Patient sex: M
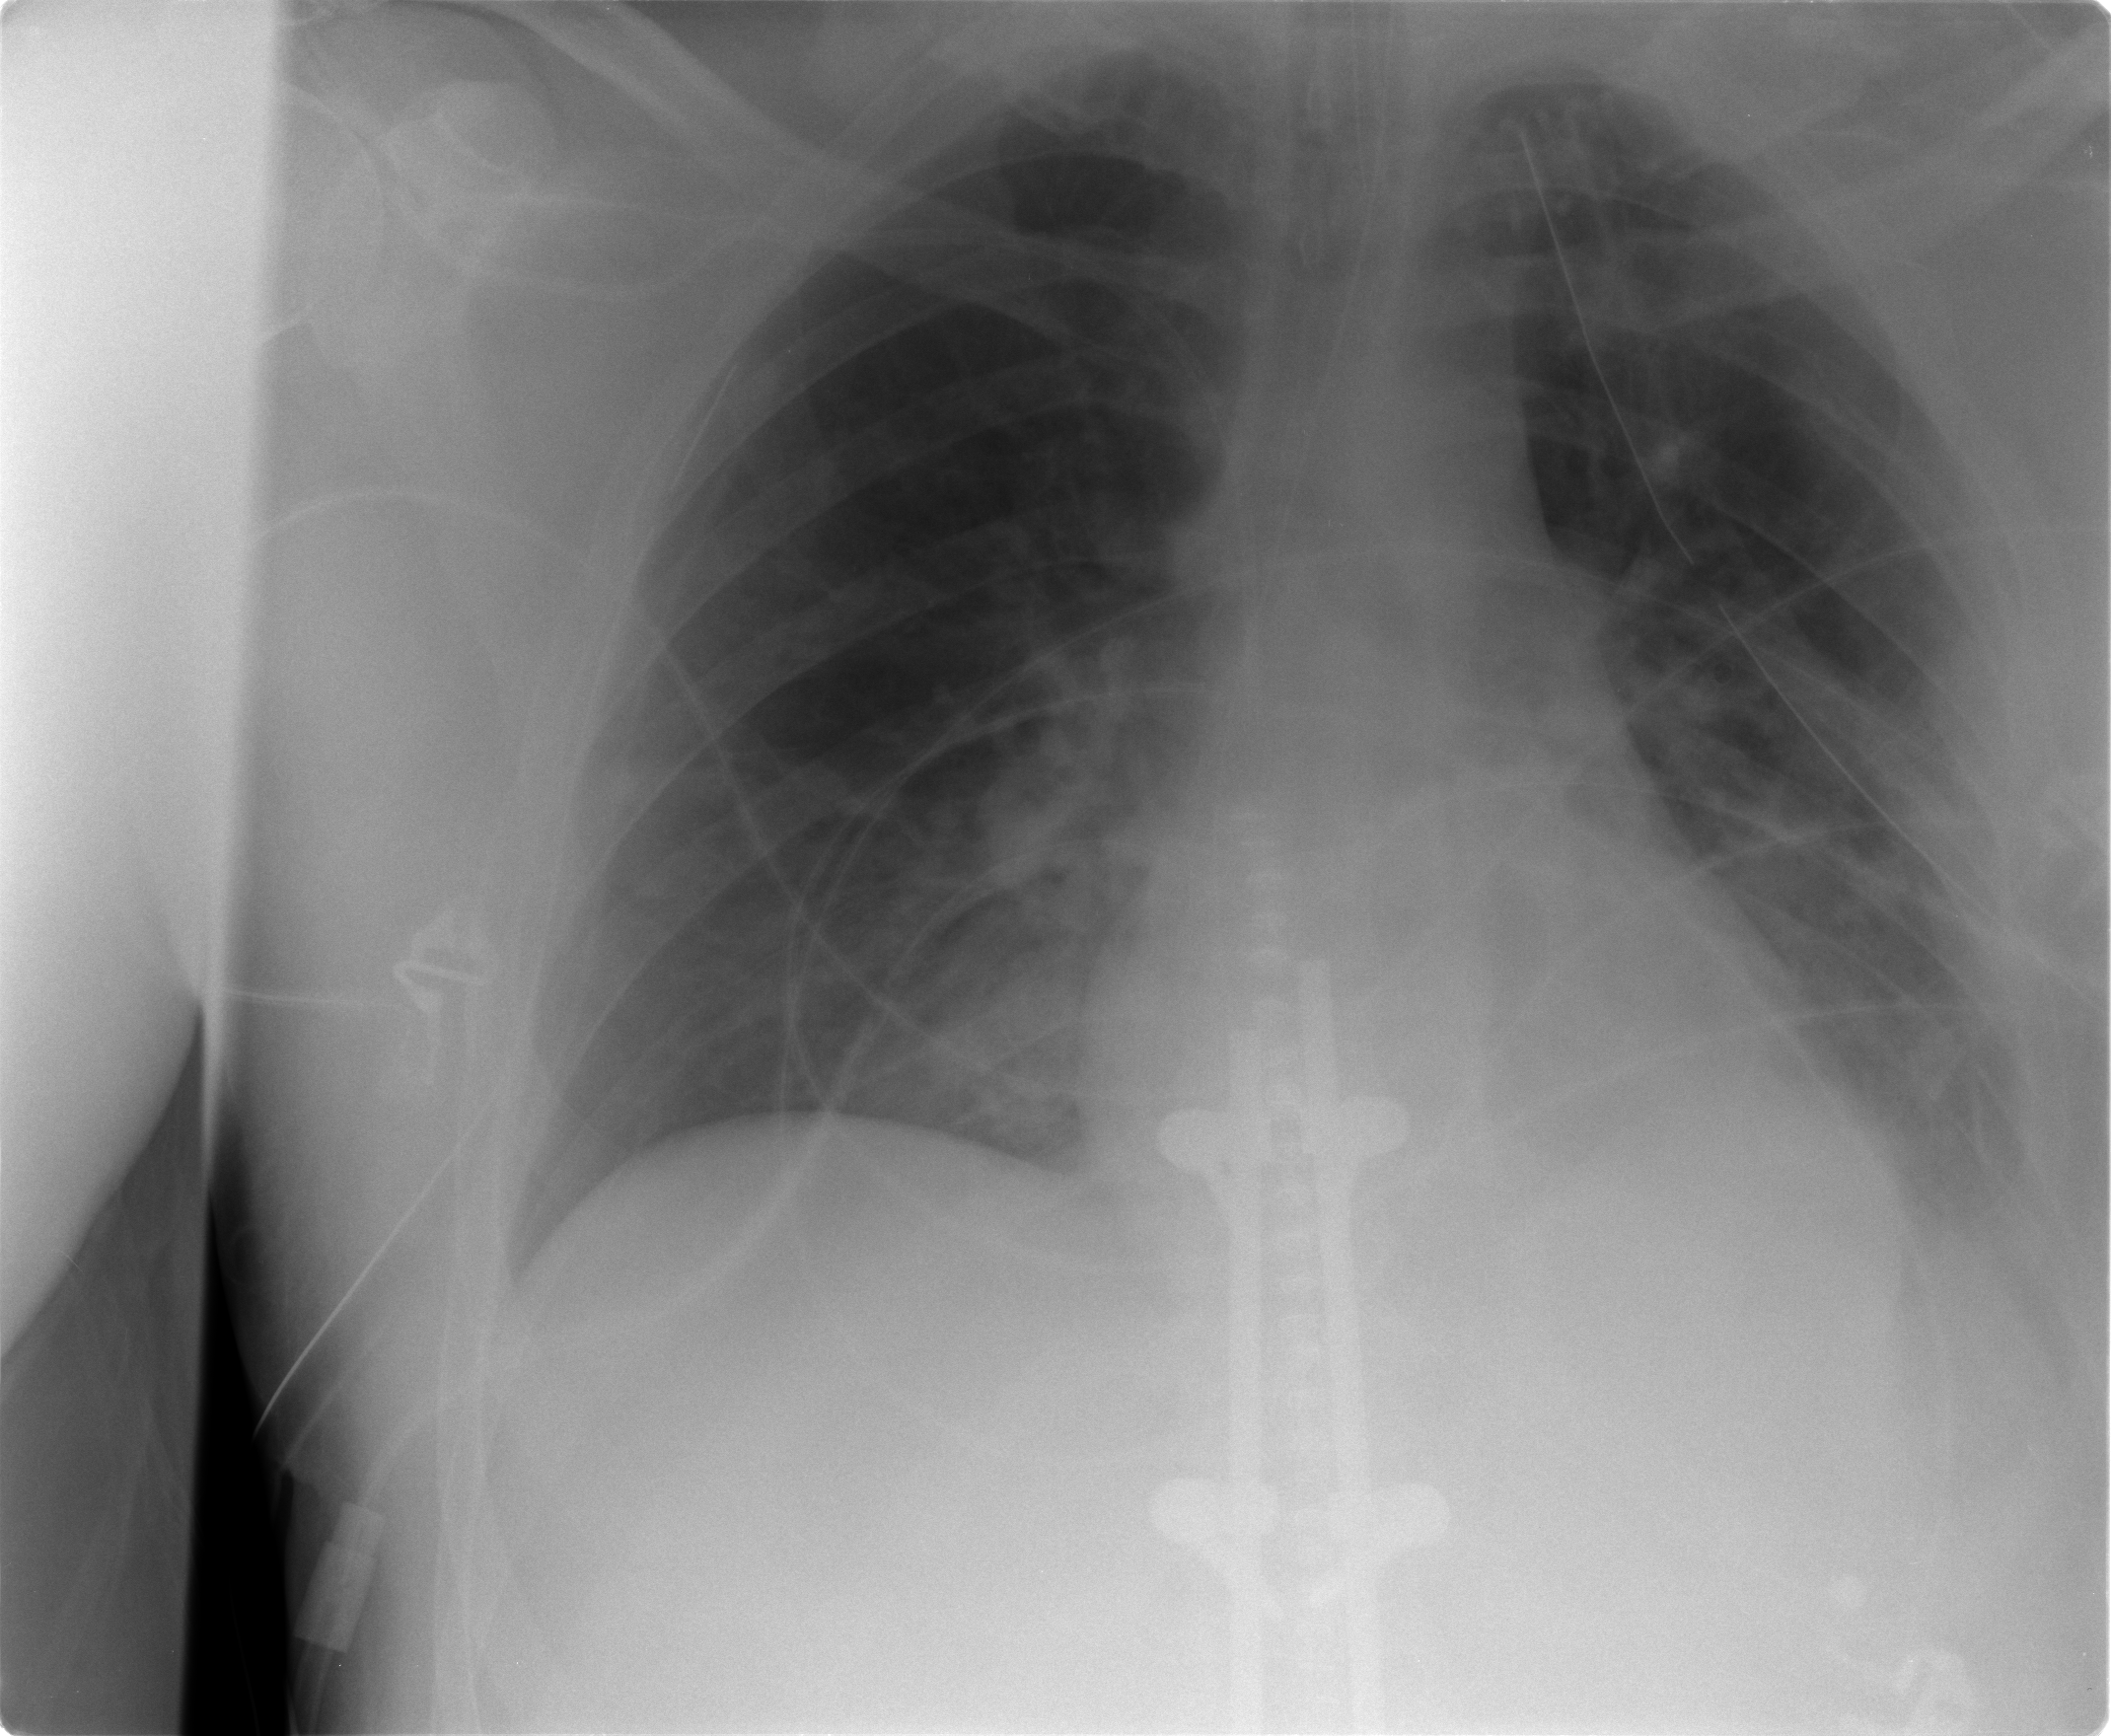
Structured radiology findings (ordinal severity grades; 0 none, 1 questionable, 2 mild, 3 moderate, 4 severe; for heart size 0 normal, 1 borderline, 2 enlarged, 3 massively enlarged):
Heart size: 0
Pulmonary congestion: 0
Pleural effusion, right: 0
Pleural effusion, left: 2
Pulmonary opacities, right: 2
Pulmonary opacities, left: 0
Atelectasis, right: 2
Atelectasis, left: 2